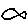
Label: fish